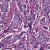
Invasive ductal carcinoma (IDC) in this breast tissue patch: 1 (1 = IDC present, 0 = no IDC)